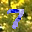
Label: 7